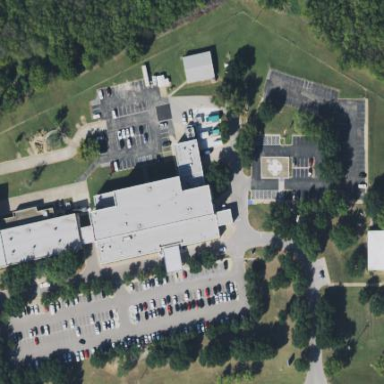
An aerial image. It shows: Healthcare facility identified as hospital.